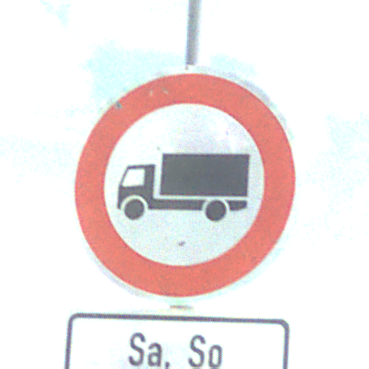
Verkehrszeichen: VerbotFuerKraftfahrzeugeUeberDreiKommaFuenfTonnen
Zusatzzeichen unten: ZeitangabenMitBeschraenkungAufWochentage9
Umgebung: Outdoor, Nature
Tageszeit: Midday
Wetter: PartlyCloudy
Licht: Natural
Jahreszeit: NotSpecified
Kontrast: HighContrast